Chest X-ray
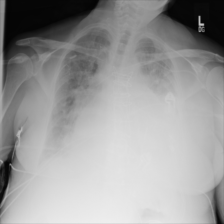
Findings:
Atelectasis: negative
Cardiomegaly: negative
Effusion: negative
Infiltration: negative
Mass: negative
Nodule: negative
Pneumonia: negative
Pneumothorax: negative
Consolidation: negative
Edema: negative
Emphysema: negative
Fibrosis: negative
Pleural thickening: negative
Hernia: negative